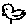
Label: bird